Question: I have two questions, the first is that I would like the buttons to be on the bottom corner of the screen stacked like they are (they currently are in the middle) and I would like them to be the same size, currently the top 2 buttons are bigger then the bottom two buttons. Also maybe lowering the texview boxes down a little if that is easy enough.
'''
<?xml version="1.0" encoding="utf-8"?>
<LinearLayout xmlns:android="http://schemas.android.com/apk/res/android"
android:layout_width="match_parent"
android:layout_height="match_parent"
android:orientation="horizontal" >
<LinearLayout
android:layout_width="0dp"
android:layout_height="match_parent"
android:layout_weight="1.0"
android:orientation="vertical" >
<LinearLayout
android:layout_width="match_parent"
android:layout_height="0dp"
android:layout_weight="2"
android:gravity="center" >
<EditText
android:id="@+id/playerLifeOne"
android:layout_width="wrap_content"
android:layout_height="wrap_content"
android:gravity="center"
android:inputType="number"
android:minWidth="120dp"
android:text="20"
android:textSize="40dp" >
<requestFocus />
</EditText>
</LinearLayout>
<LinearLayout
android:layout_width="wrap_content"
android:layout_height="0dp"
android:layout_weight="1"
android:orientation="vertical" >
<LinearLayout
android:layout_width="match_parent"
android:layout_height="wrap_content"
android:gravity="center"
android:orientation="horizontal" >
<Button
android:id="@+id/badd1"
android:layout_width="fill_parent"
android:layout_height="wrap_content"
android:layout_weight="1.0"
android:text="+1" />
<Button
android:id="@+id/badd5"
android:layout_width="fill_parent"
android:layout_height="wrap_content"
android:layout_weight="1.0"
android:text="+5" />
</LinearLayout>
<LinearLayout
android:layout_width="match_parent"
android:layout_height="wrap_content"
android:gravity="center"
android:orientation="horizontal" >
<Button
android:id="@+id/bsub1"
android:layout_width="wrap_content"
android:layout_height="wrap_content"
android:text="-1" />
<Button
android:id="@+id/bsub5"
android:layout_width="wrap_content"
android:layout_height="wrap_content"
android:text="-5" />
</LinearLayout>
</LinearLayout>
</LinearLayout>
<LinearLayout
android:layout_width="1dp"
android:layout_height="match_parent"
android:background="@android:color/black" />
<LinearLayout
android:layout_width="0dp"
android:layout_height="match_parent"
android:layout_weight="1.0"
android:orientation="vertical" >
<LinearLayout
android:layout_width="match_parent"
android:layout_height="0dp"
android:layout_weight="2"
android:gravity="center" >
<EditText
android:id="@+id/playerLifeTwo"
android:layout_width="wrap_content"
android:layout_height="wrap_content"
android:gravity="center"
android:inputType="number"
android:minWidth="120dp"
android:text="20"
android:textSize="40dp" />
</LinearLayout>
<LinearLayout
android:layout_width="wrap_content"
android:layout_height="0dp"
android:layout_gravity="right"
android:layout_weight="1"
android:orientation="vertical" >
<LinearLayout
android:layout_width="match_parent"
android:layout_height="wrap_content"
android:gravity="center"
android:orientation="horizontal" >
<Button
android:id="@+id/b2add1"
android:layout_width="fill_parent"
android:layout_height="wrap_content"
android:layout_weight="1.0"
android:text="+1" />
<Button
android:id="@+id/b2add5"
android:layout_width="fill_parent"
android:layout_height="wrap_content"
android:layout_weight="1.0"
android:text="+5" />
</LinearLayout>
<LinearLayout
android:layout_width="fill_parent"
android:layout_height="wrap_content"
android:gravity="center"
android:orientation="horizontal" >
<Button
android:id="@+id/b2sub1"
android:layout_width="wrap_content"
android:layout_height="wrap_content"
android:text="-1" />
<Button
android:id="@+id/b2sub5"
android:layout_width="wrap_content"
android:layout_height="wrap_content"
android:text="-5" />
</LinearLayout>
</LinearLayout>
</LinearLayout>
</LinearLayout>
'''
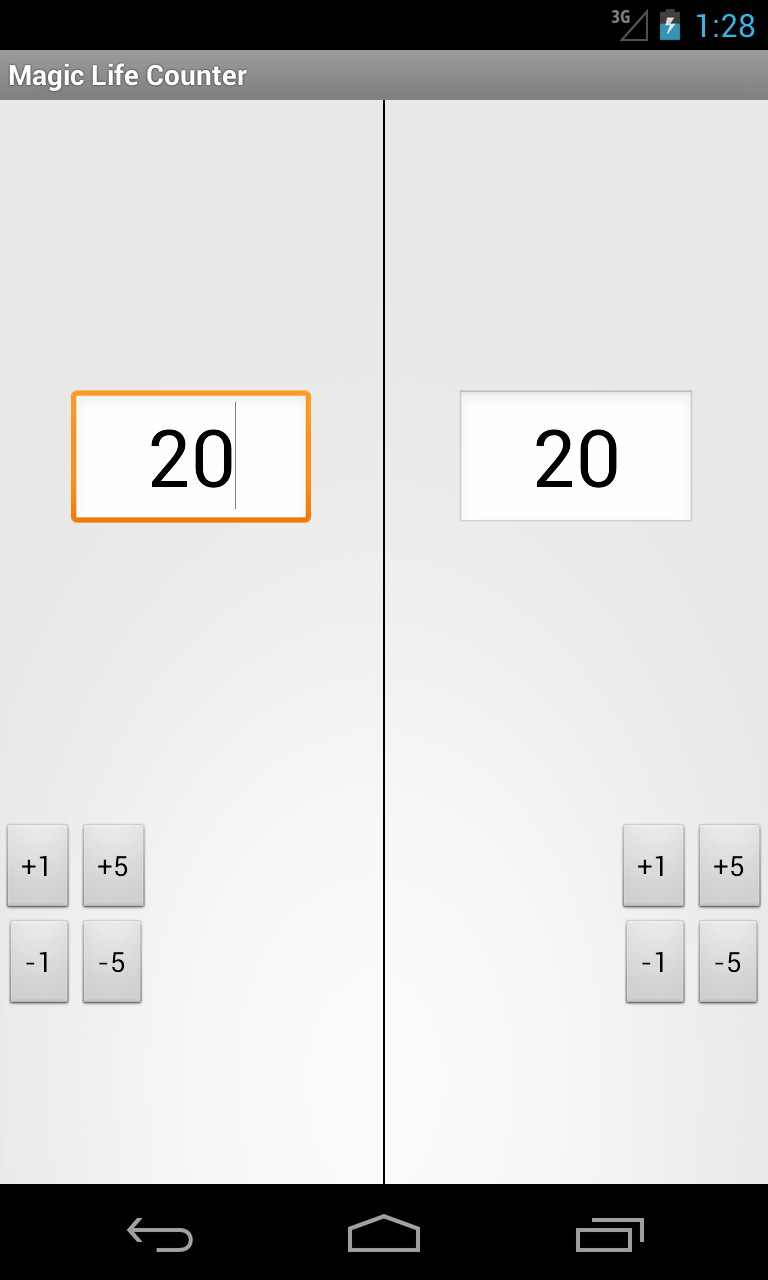
Answer: Check now.
'''
<?xml version="1.0" encoding="utf-8"?>
<LinearLayout xmlns:android="http://schemas.android.com/apk/res/android"
android:layout_width="match_parent"
android:layout_height="match_parent"
android:orientation="horizontal" >
<LinearLayout
android:layout_width="0dp"
android:layout_height="match_parent"
android:layout_weight="1.0"
android:orientation="vertical" >
<LinearLayout
android:layout_width="match_parent"
android:layout_height="0dp"
android:layout_weight="2"
android:gravity="center" >
<EditText
android:id="@+id/playerLifeOne"
android:layout_width="wrap_content"
android:layout_height="wrap_content"
android:gravity="center"
android:layout_marginTop="50dp"
android:inputType="number"
android:minWidth="120dp"
android:text="20"
android:textSize="40dp" >
<requestFocus />
</EditText>
</LinearLayout>
<LinearLayout
android:layout_width="match_parent"
android:layout_height="wrap_content"
android:orientation="vertical" >
<LinearLayout
android:layout_width="match_parent"
android:layout_height="wrap_content"
android:gravity="center"
android:orientation="horizontal" >
<Button
android:id="@+id/badd1"
android:layout_width="78dp"
android:layout_height="wrap_content"
android:text="+1" />
<Button
android:id="@+id/badd5"
android:layout_width="78dp"
android:layout_height="wrap_content"
android:text="+5" />
</LinearLayout>
<LinearLayout
android:layout_width="match_parent"
android:layout_height="wrap_content"
android:gravity="center"
android:orientation="horizontal" >
<Button
android:id="@+id/bsub1"
android:layout_width="78dp"
android:layout_height="wrap_content"
android:text="-1" />
<Button
android:id="@+id/bsub5"
android:layout_width="78dp"
android:layout_height="wrap_content"
android:text="-5" />
</LinearLayout>
</LinearLayout>
</LinearLayout>
<LinearLayout
android:layout_width="1dp"
android:layout_height="match_parent"
android:background="@android:color/black" />
<LinearLayout
android:layout_width="0dp"
android:layout_height="match_parent"
android:layout_weight="1.0"
android:orientation="vertical" >
<LinearLayout
android:layout_width="match_parent"
android:layout_height="0dp"
android:layout_weight="2"
android:gravity="center" >
<EditText
android:id="@+id/playerLifeTwo"
android:layout_width="wrap_content"
android:layout_height="wrap_content"
android:gravity="center"
android:layout_marginTop="50dp"
android:inputType="number"
android:minWidth="120dp"
android:text="20"
android:textSize="40dp" />
</LinearLayout>
<LinearLayout
android:layout_width="156dp"
android:layout_height="wrap_content"
android:layout_gravity="right"
android:orientation="vertical" >
<LinearLayout
android:layout_width="match_parent"
android:layout_height="wrap_content"
android:gravity="center"
android:orientation="horizontal" >
<Button
android:id="@+id/b2add1"
android:layout_width="78dp"
android:layout_height="wrap_content"
android:text="+1" />
<Button
android:id="@+id/b2add5"
android:layout_width="78dp"
android:layout_height="wrap_content"
android:text="+5" />
</LinearLayout>
<LinearLayout
android:layout_width="fill_parent"
android:layout_height="wrap_content"
android:gravity="center"
android:orientation="horizontal" >
<Button
android:id="@+id/b2sub1"
android:layout_width="78dp"
android:layout_height="wrap_content"
android:text="-1" />
<Button
android:id="@+id/b2sub5"
android:layout_width="78dp"
android:layout_height="wrap_content"
android:text="-5" />
</LinearLayout>
</LinearLayout>
</LinearLayout>
</LinearLayout>
'''